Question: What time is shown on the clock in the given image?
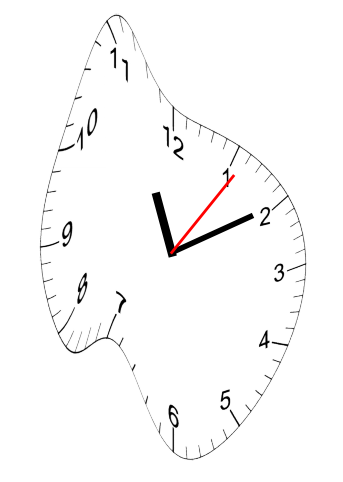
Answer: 11:10:06